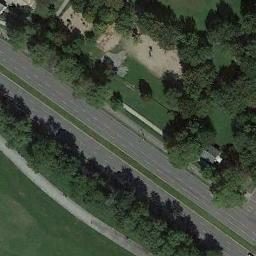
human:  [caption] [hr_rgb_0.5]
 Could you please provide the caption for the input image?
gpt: The freeway is surrounded by a large green forest .